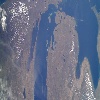
Label: water